Question: I want to obtain daily weather from the website '<URL>' for the desired region and date. But I can not reach following div class with below code. What should I do?
I've tried to extract using BeautifulSoup. The information I want to extract is inside of the 'temp' and 'wdesc' div classes (which are the degrees and weather situations like; 'passing clouds' or so.) So I've tried following codes;

'''
import requests
url = 'https://www.timeanddate.com/weather/spain/salou/historic?month=1&year=2014'
result = requests.get(url, verify = False)
soup = BeautifulSoup(result.text, "html.parser")
w1 = soup.findAll('div', attrs ={'class':'temp'})
w2 = soup.findAll('div', attrs ={'class':'wdesc'})
'''
I expect to get the degrees of weather (13 / 11 degC) from the w1 and the situation of the weather from w2 (Scattered clouds.). But instead I get two empty lists from w1 and w2.
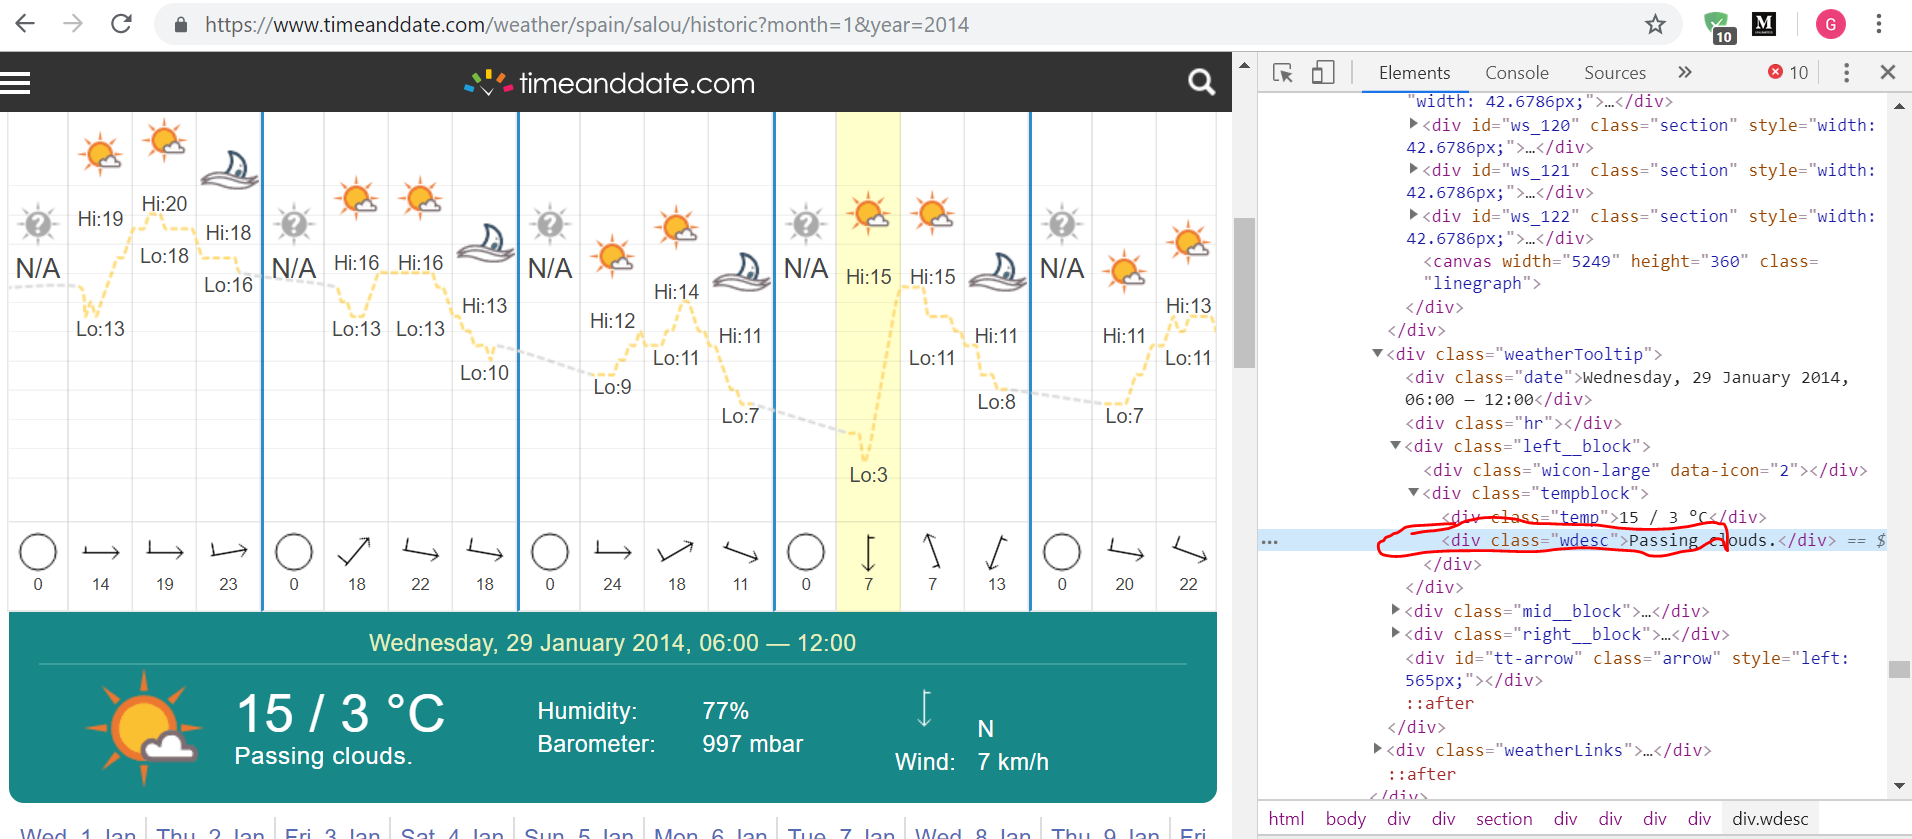
Answer: Your data is in script so one of the solution is using Selenium . If you dont install yet you can install it :
'''
https://chromedriver.storage.googleapis.com/index.html?path=2.35/
'''
This is the code :
'''
from selenium import webdriver
driver_path = r'chromedriverpath'
browser = webdriver.Chrome(executable_path=driver_path)
browser.get("https://www.timeanddate.com/weather/spain/salou/historic?month=1&year=2014")
meta = browser.execute_script('return data')
my_json_string = meta['detail']
print my_json_string
'''
OUTPUT :
> [{u'hlsh': u'1 Oca', u'templow': 4, u'temp': 14, u'hum': 77, u'hls': u'1 Oca Car', u'ts': u'06:00', u'wd': 30, u'wind': 5, u'hl': True, u'date': 1388556000000, u'icon': 2, u'ds': u'1 Ocak 2014 Carsamba, 06:00 -- 12:00', u'baro': 1019, u'desc': u'Passing clouds.'}, {u'templow': 11, u'temp': 15, u'hum': 72, u'ts': u'12:00', u'wd': 210, u'wind': 9, u'date': 1388577600000, u'desc': u'Passing clouds.', u'ds': u'1 Ocak 2014 Carsamba, 12:00 -- 18:00', u'baro': 1016, u'icon': 2}, {u'templow': 9, u'temp': 11, u'hum': 90, u'ts': u'18:00', u'wd': 0, u'wind': 5, u'date': 1388599200000, u'desc': u'Passing clouds.', u'ds': u'1 Ocak 2014 Carsamba, 18:00 -- 00:00', u'baro': 1015, u'icon': 14}, {u'hlsh': u'2 Oca', u'wd': 0, u'hum': 0, u'hls': u'2 Oca Per', u'ts': u'00:00', u'wind': 0, u'hl': True, u'date': 1388620800000, u'icon': 36, u'ds': u'2 Ocak 2014 Persembe, 00:00 -- 06:00', u'baro': 0, u'desc': u'No weather data available'}, {u'templow': 6, u'temp': 15, u'hum': 93, u'ts': u'06:00', u'wd': 0, u'wind': 6, u'date': 1388642400000, u'desc': u'Passing clouds.', u'ds': u'2 Ocak 2014 Persembe, 06:00 -- 12:00', u'baro': 1013, u'icon': 2}, {u'templow': 15, u'temp': 18, u'hum': 61, u'ts': u'12:00', u'wd': 0, u'wind': 7, u'date': 1388664000000, u'desc': u'Passing clouds.', u'ds': u'2 Ocak 2014 Persembe, 12:00 -- 18:00', u'baro': 1013, u'icon': 2}, {u'templow': 13, u'temp': 15, u'hum': 80, u'ts': u'18:00', u'wd': 0, u'wind': 4, u'date': 1388685600000, u'desc': u'Passing clouds.', u'ds': u'2 Ocak 2014 Persembe, 18:00 -- 00:00', u'baro': 1014, u'icon': 14}, {u'hlsh': u'3 Oca', u'wd': 0, u'hum': 0, u'hls': u'3 Oca Cum', u'ts': u'00:00', u'wind': 0, u'hl': True, u'date': 1388707200000, u'icon': 36, u'ds': u'3 Ocak 2014 Cuma, 00:00 -- 06:00', u'baro': 0, u'desc': u'No weather data available'}, {u'templow': 9, u'temp': 18, u'hum': 76, u'ts': u'06:00', u'wd': 0, u'wind': 6, u'date': 1388728800000, u'desc': u'Passing clouds.', u'ds': u'3 Ocak 2014 Cuma, 06:00 -- 12:00', u'baro': 1015, u'icon': 2}, {u'templow': 17, u'temp': 20, u'hum': 55, u'ts': u'12:00', u'wd': 290, u'wind': 11, u'date': 1388750400000, u'desc': u'Passing clouds.', u'ds': u'3 Ocak 2014 Cuma, 12:00 -- 18:00', u'baro': 1016, u'icon': 2}, .. UP TO END
When you reach these list you can parse it with json or something else.Using selenium is one of the option